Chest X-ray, PA view. Patient: 50 years old, sex F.
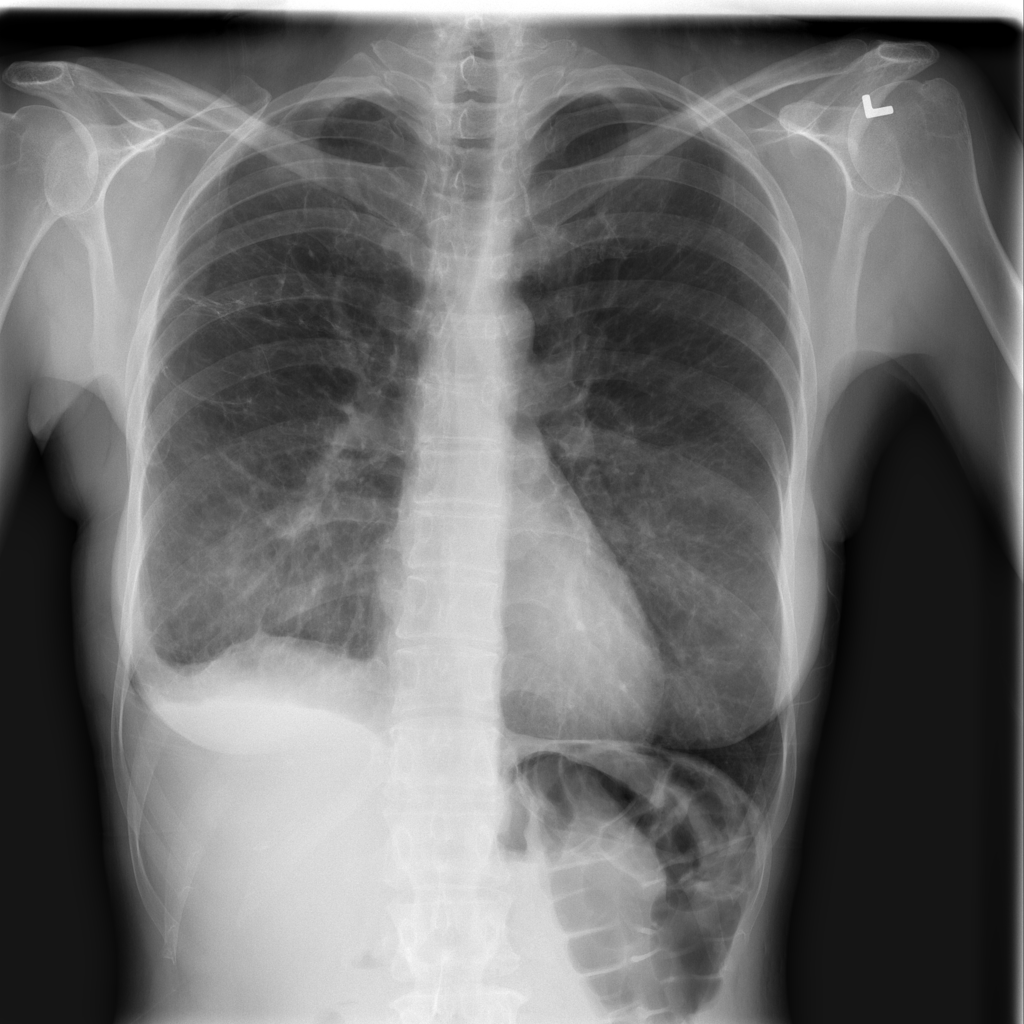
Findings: No Finding